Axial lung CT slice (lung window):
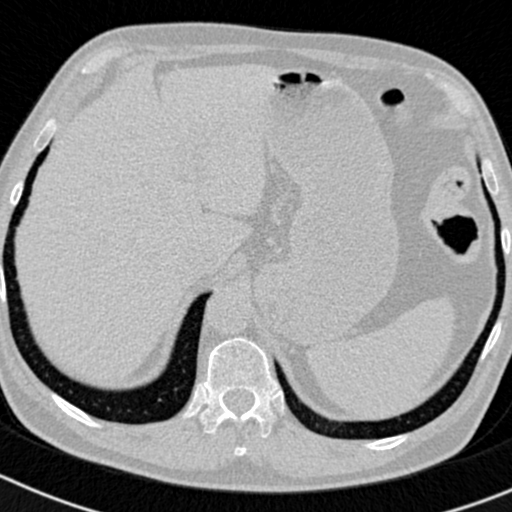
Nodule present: no